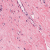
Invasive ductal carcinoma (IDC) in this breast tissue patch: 0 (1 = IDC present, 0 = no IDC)